Interaction volume radius: 10 \u00c5
Interaction volume height: 30 \u00c5
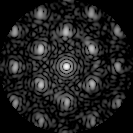
Disorder parameter: 0.359